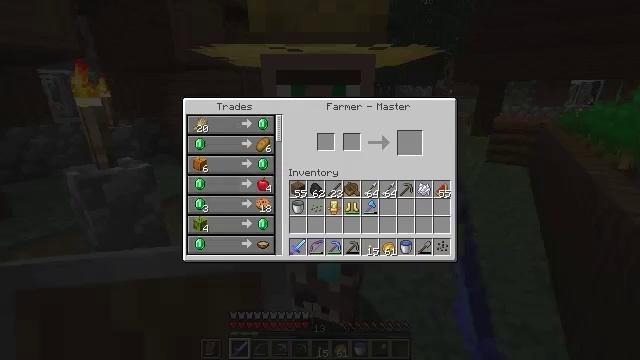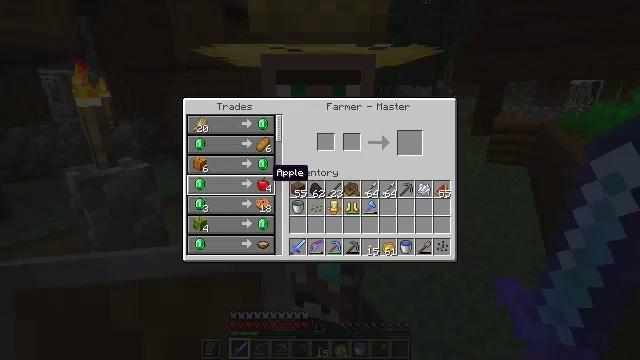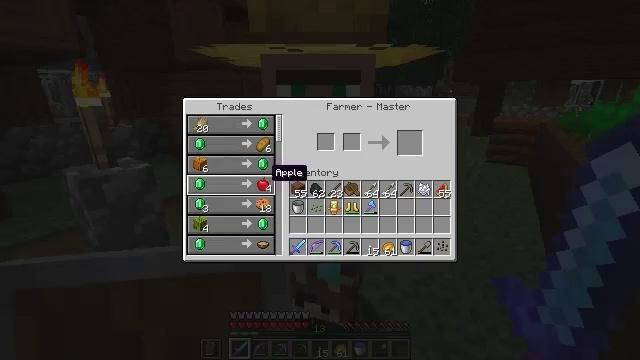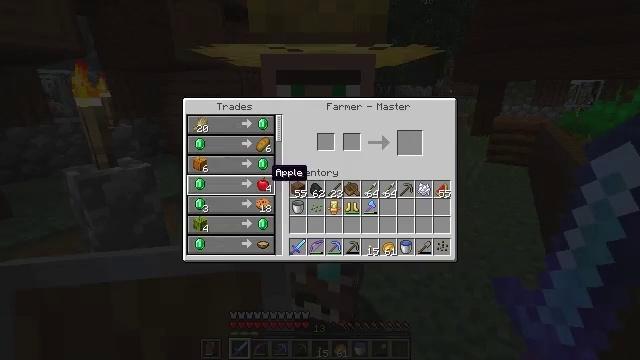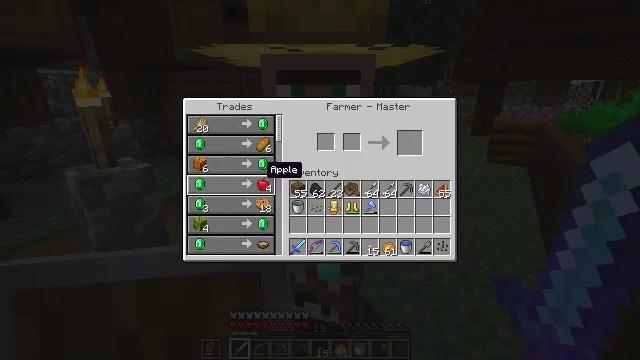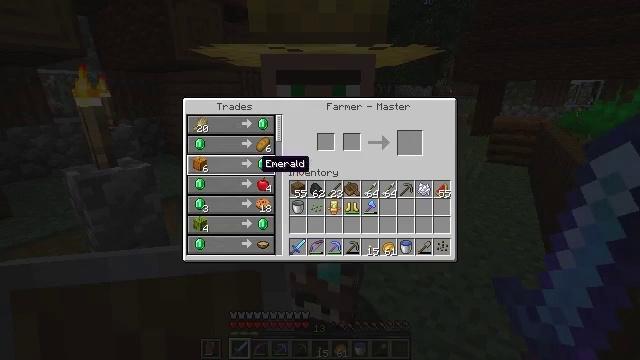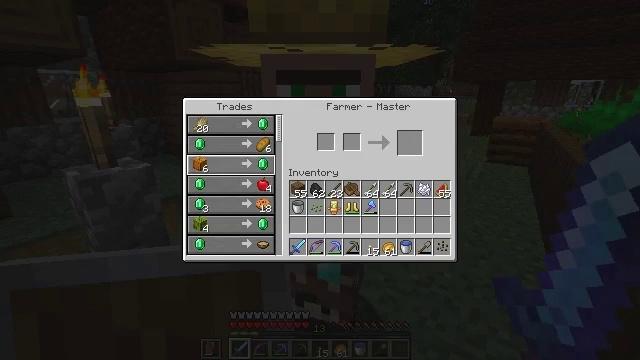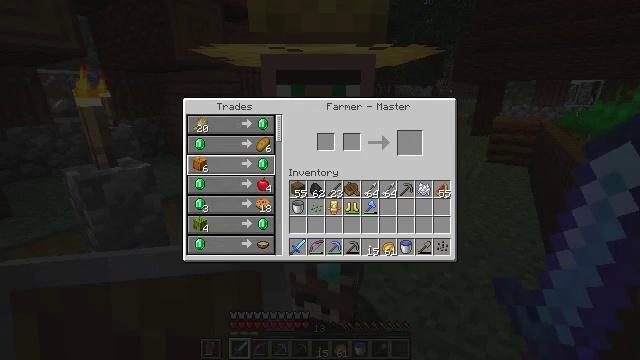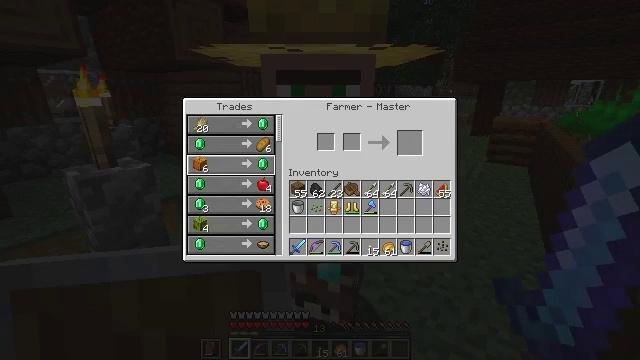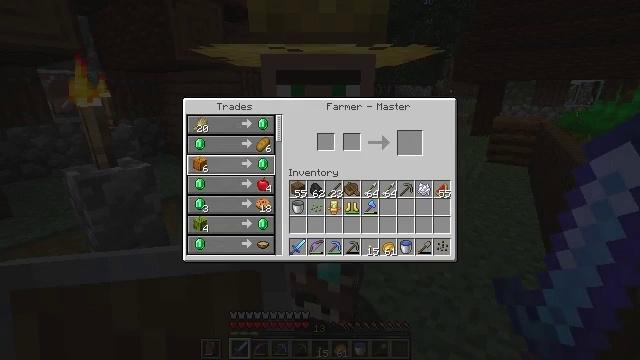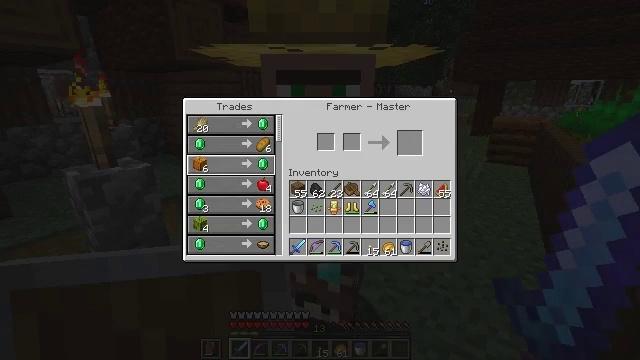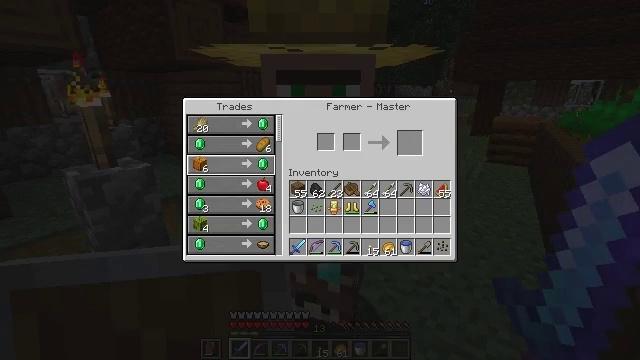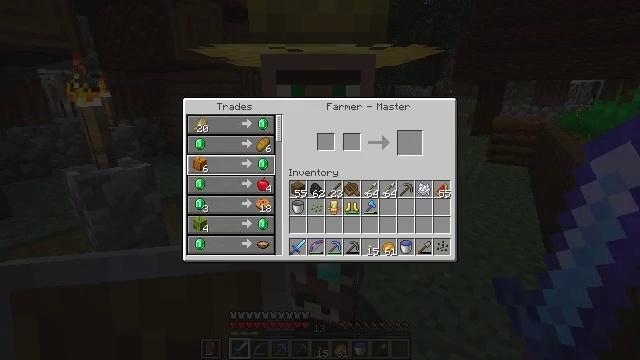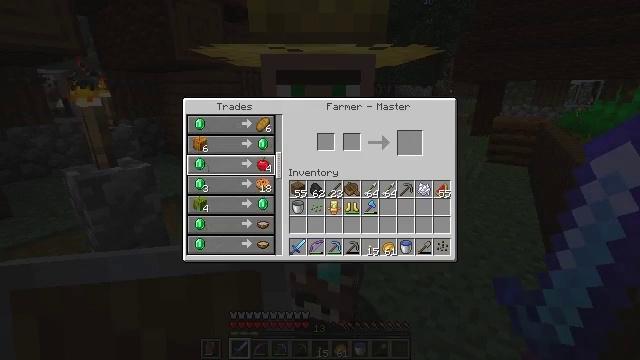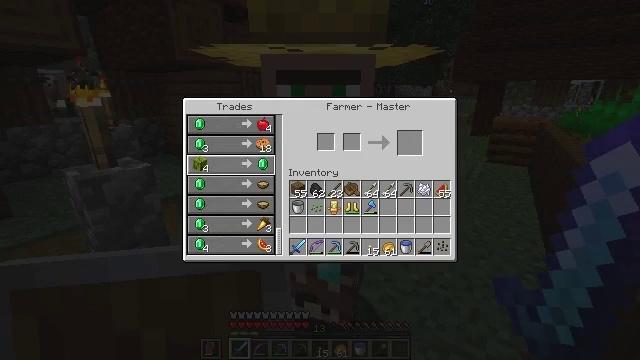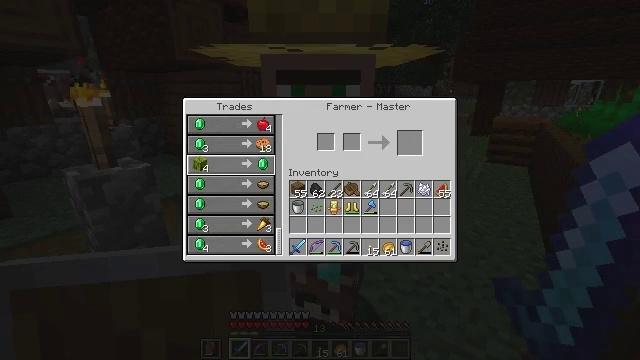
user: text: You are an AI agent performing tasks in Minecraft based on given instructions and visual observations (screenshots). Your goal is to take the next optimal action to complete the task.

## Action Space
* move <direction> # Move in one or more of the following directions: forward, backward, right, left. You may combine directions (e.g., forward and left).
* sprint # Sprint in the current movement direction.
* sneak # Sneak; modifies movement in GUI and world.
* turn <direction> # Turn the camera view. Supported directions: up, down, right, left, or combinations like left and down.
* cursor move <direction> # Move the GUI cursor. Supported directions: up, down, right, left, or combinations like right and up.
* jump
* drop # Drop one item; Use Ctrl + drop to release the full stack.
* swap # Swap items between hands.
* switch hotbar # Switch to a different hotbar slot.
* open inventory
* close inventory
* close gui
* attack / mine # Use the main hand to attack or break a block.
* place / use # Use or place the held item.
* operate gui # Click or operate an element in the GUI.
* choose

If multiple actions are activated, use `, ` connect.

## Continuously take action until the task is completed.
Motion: motion action
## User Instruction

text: Destroy the wheat to collect it.
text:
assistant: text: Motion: cursor move left
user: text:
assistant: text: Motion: no_op
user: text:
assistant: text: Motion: no_op
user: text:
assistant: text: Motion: no_op
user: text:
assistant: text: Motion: no_op
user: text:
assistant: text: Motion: cursor move up
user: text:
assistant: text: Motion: no_op
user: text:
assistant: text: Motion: no_op
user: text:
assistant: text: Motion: no_op
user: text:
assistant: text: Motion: no_op
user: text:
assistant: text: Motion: no_op
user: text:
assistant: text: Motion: no_op
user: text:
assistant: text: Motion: no_op
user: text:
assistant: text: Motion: no_op
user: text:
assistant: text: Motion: no_op
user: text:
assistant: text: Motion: cursor move down
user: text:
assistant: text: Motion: no_op
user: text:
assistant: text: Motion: no_op
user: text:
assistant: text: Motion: no_op
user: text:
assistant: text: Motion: no_op
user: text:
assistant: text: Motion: no_op
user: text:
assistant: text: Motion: no_op
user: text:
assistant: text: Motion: no_op
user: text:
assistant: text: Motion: no_op
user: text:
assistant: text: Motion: no_op
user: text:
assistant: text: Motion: no_op
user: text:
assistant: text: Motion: no_op
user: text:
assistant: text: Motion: cursor move right
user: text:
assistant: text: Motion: cursor move right and up
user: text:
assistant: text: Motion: cursor move right and up